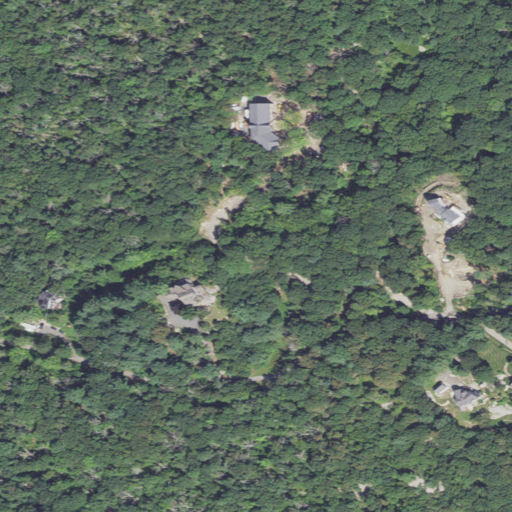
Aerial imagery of mountain in Massachusetts named Bond Hill containing deciduous forest, mixed forest, open development, low intensity development, medium intensity development, and woody wetlands